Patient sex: M
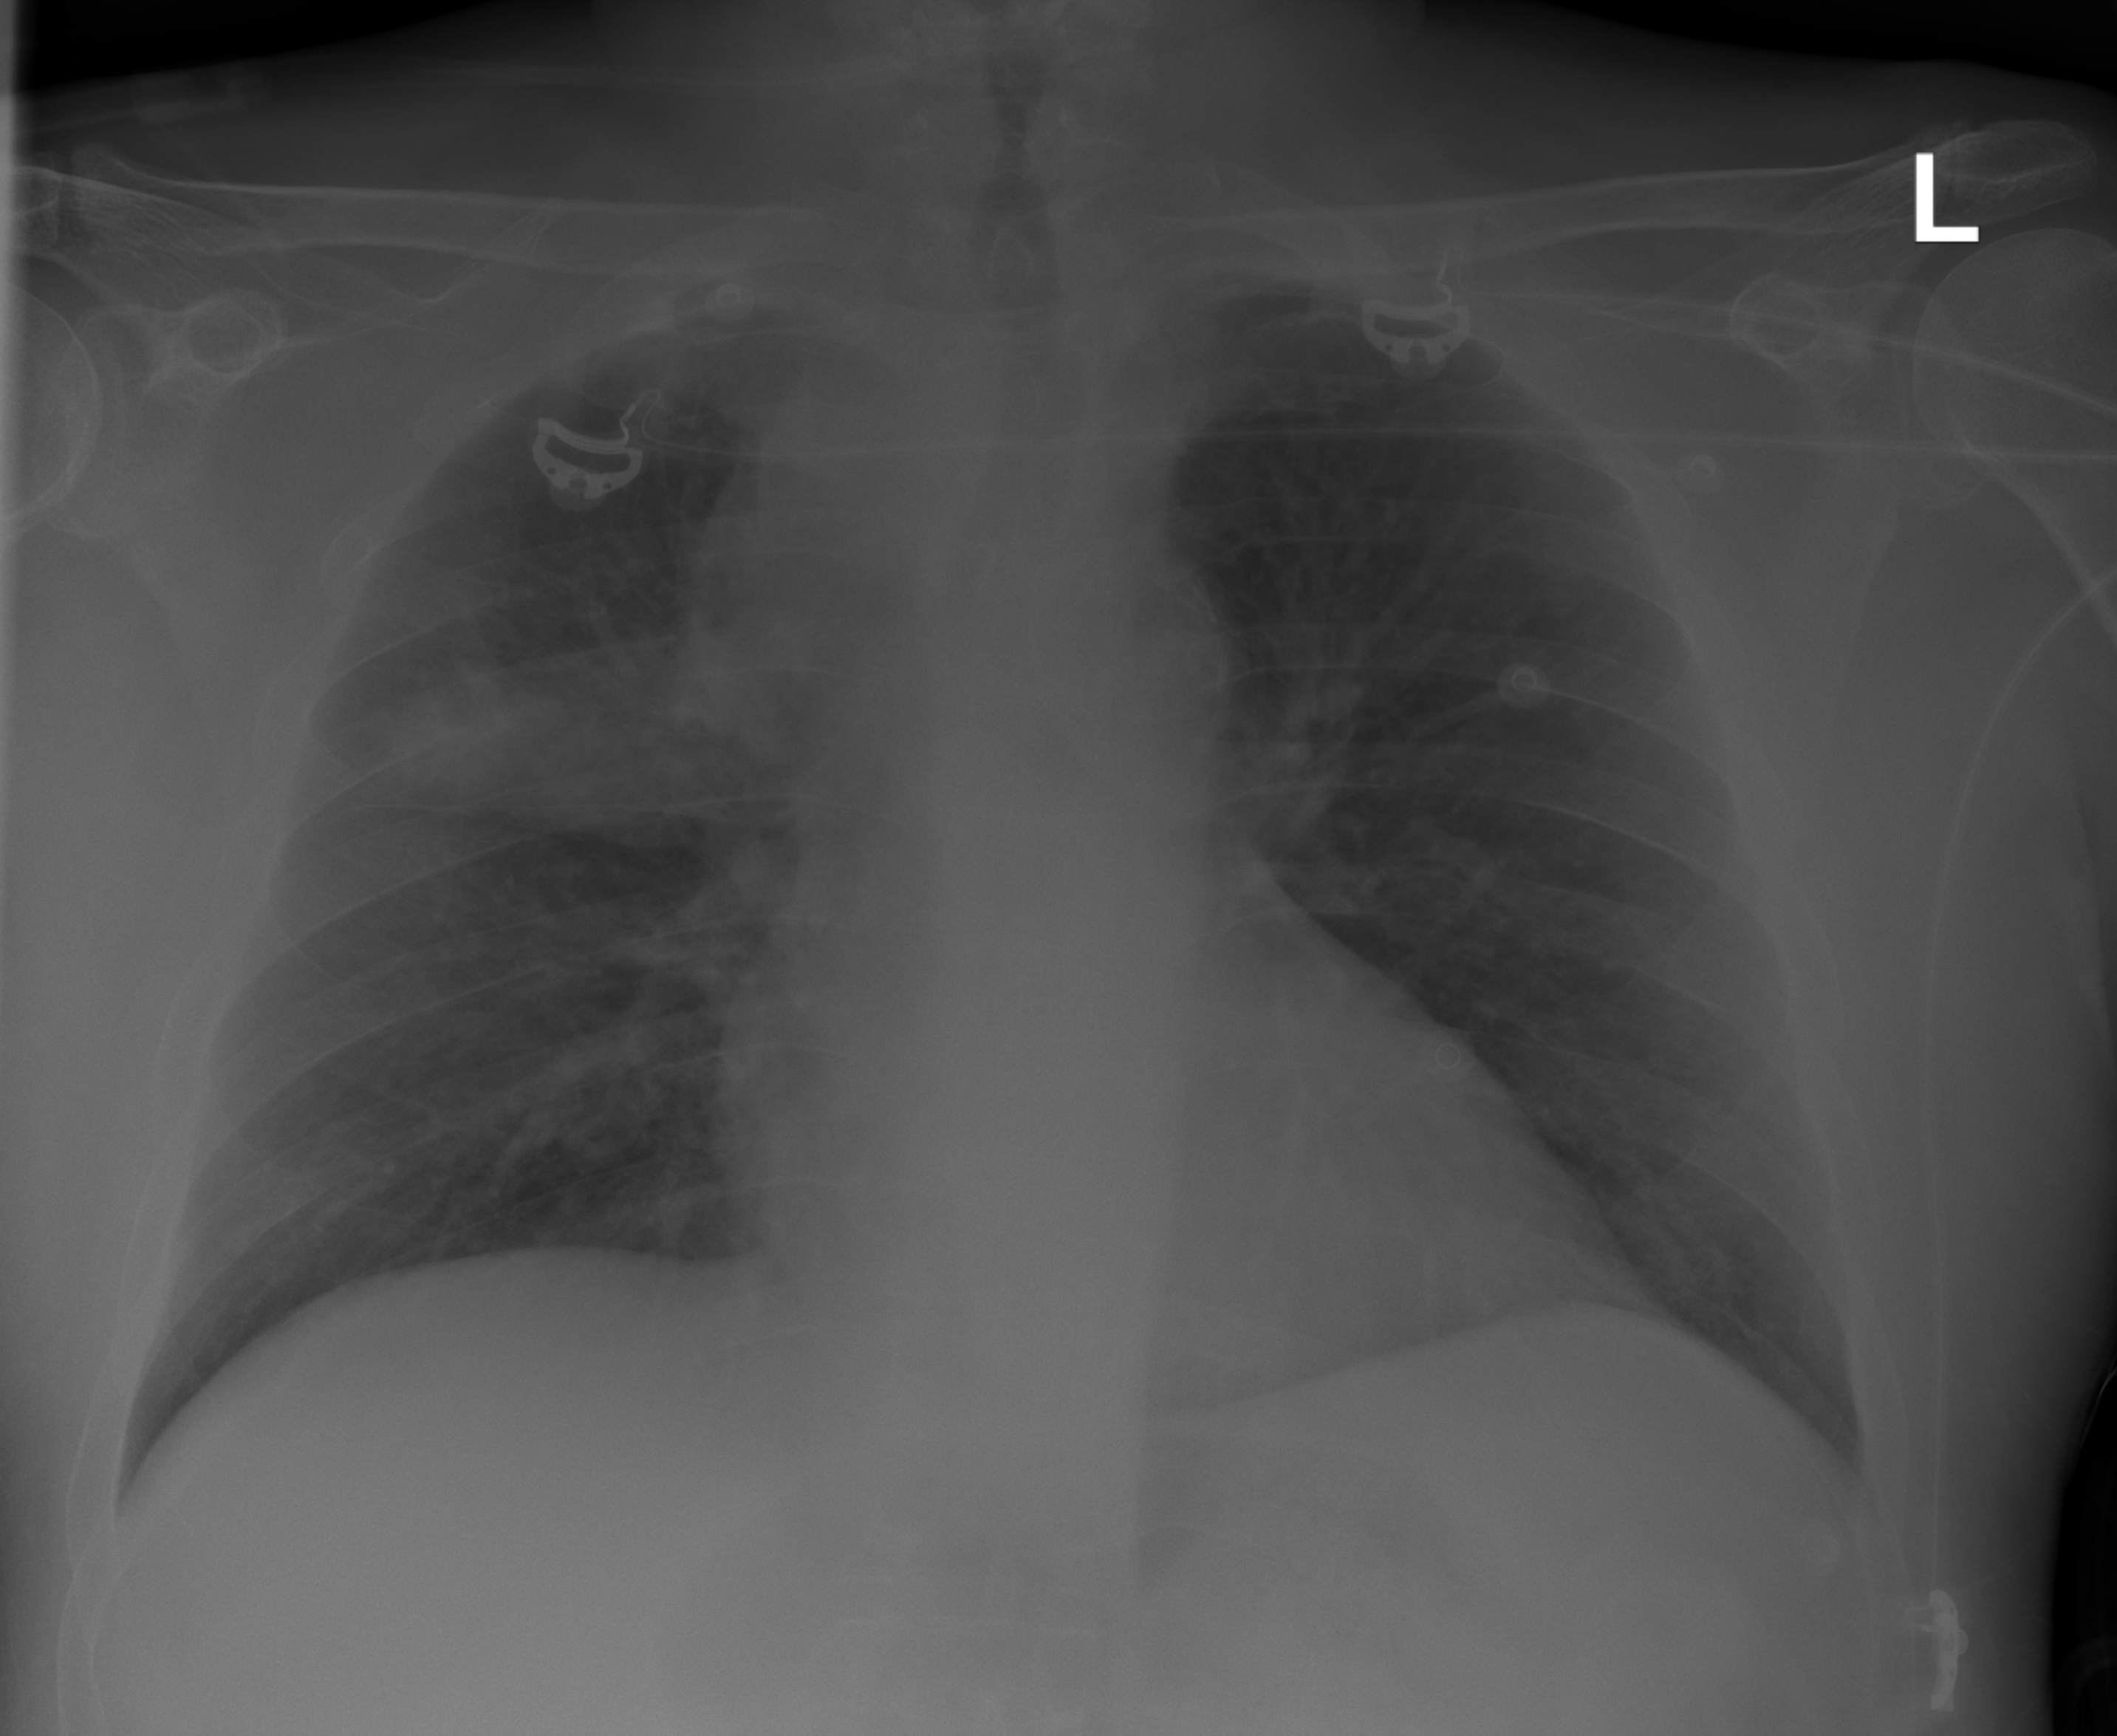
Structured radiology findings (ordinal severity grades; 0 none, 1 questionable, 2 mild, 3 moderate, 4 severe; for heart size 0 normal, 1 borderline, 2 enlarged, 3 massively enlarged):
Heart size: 0
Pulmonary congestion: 0
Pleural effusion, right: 0
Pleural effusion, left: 0
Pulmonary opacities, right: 3
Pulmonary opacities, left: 0
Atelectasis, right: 0
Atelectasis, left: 0